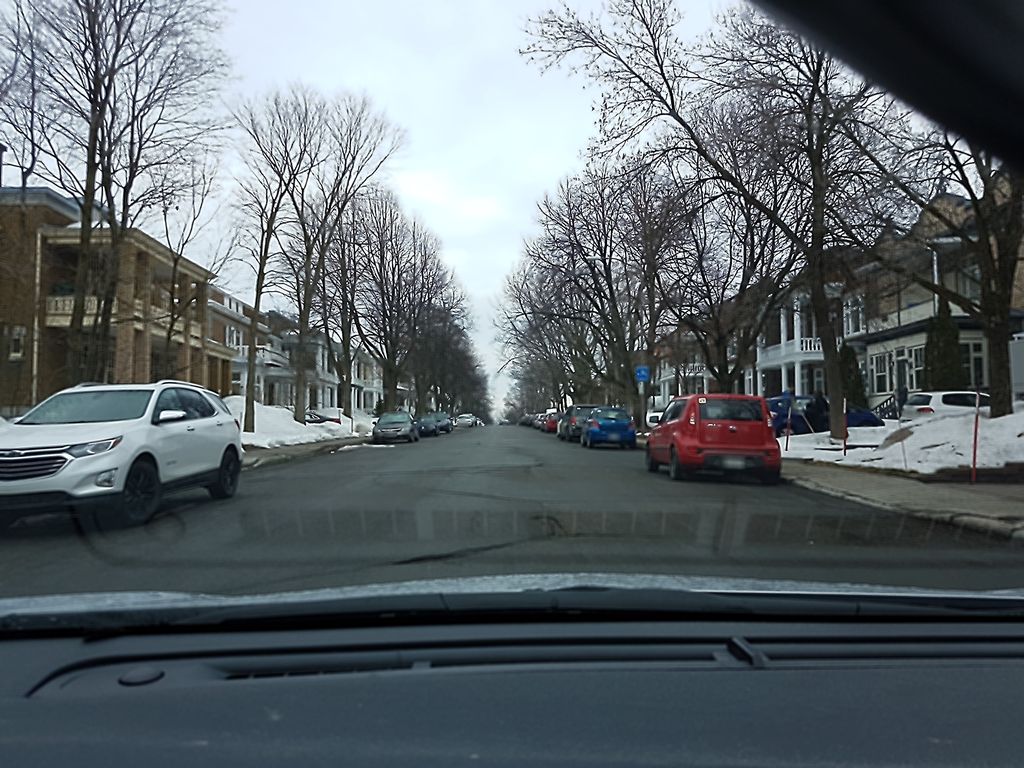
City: quebec_city